Interaction volume radius: 10 \u00c5
Interaction volume height: 30 \u00c5
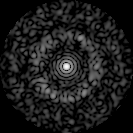
Disorder parameter: 0.8293